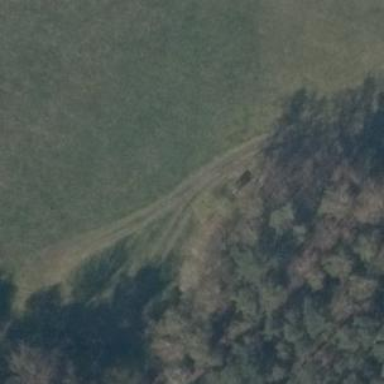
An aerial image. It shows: Hunting stand.